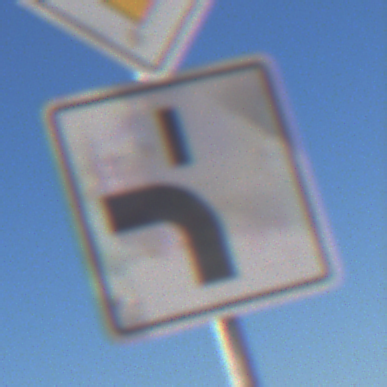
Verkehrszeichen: VerlaufVorfahrtsstrasse5
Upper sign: Vorfahrtsstrasse
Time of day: MorningAfternoon
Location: Outdoor (RoadRail)
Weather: Clear
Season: NotSpecified
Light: Natural